Question: Here's my code:
'''
private void button1_Click(object sender, EventArgs e)
{
var dbContext = new DataClasses1DataContext();
var record = new AutorizedActivity();
record.MbrId = (int) ddlMember.SelectedValue;
record.ActId = (int) ddlActivity.SelectedValue;
dbContext.AutorizedActivities.InsertOnSubmit(record);
dbContext.SubmitChanges();
}
'''
Basically, the form has two dropdownlists. The user makes a selection from each list and presses the button to update a table with their selections.
The problem is, no data is ever being added to the table. No errors occur at all. I've stepped through in debug, and can't see anything wrong. Are there any common things I could check to determine why the program appears to insert a record, but nothing is actually inserted?
Here's my table definition:
'''
CREATE TABLE [dbo].[AutorizedActivities] (
[Id] INT IDENTITY (1, 1) NOT NULL,
[MbrId] INT NOT NULL,
[ActId] INT NOT NULL,
CONSTRAINT [PK_AutorizedActivities] PRIMARY KEY CLUSTERED ([Id] ASC),
CONSTRAINT [FK_AutorizedActivities_AvailableActivities] FOREIGN KEY ([ActId]) REFERENCES [dbo].[AvailableActivities] ([Id]),
CONSTRAINT [FK_AutorizedActivities_Members] FOREIGN KEY ([MbrId]) REFERENCES [dbo].[Members] ([Id]));
'''
Here's the datacontext layout, for clarity:

SOLUTION: The database table being updated... just not the one I was looking at. I was running the program in debug mode, which places a copy of the .mdf in the debug/bin directory. I wasn't looking at that table; I was looking at the table in my production directory. If I had ran the program in release mode, it would have worked like a charm and updated the table, as opposed to the (debug) version.
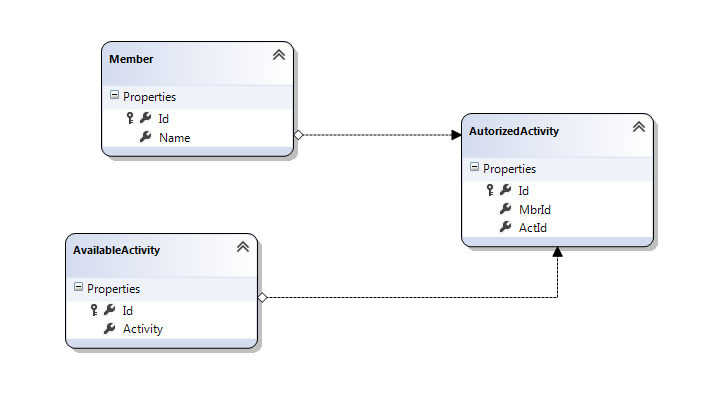
Answer: The database table being updated... just not the one I was looking at. I was running the program in debug mode, which places a copy of the .mdf in the debug/bin directory. I wasn't looking at that table; I was looking at the table in my production directory. If I had ran the program in release mode, it would have worked like a charm and updated the table, as opposed to the (debug) version.